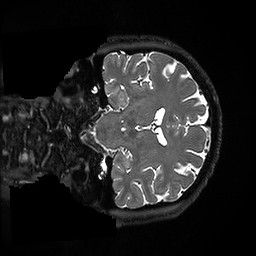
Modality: T2w
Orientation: coronal
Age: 42
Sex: male
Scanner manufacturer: ge
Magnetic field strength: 3 T
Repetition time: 3.202 s
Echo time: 0.06696 s